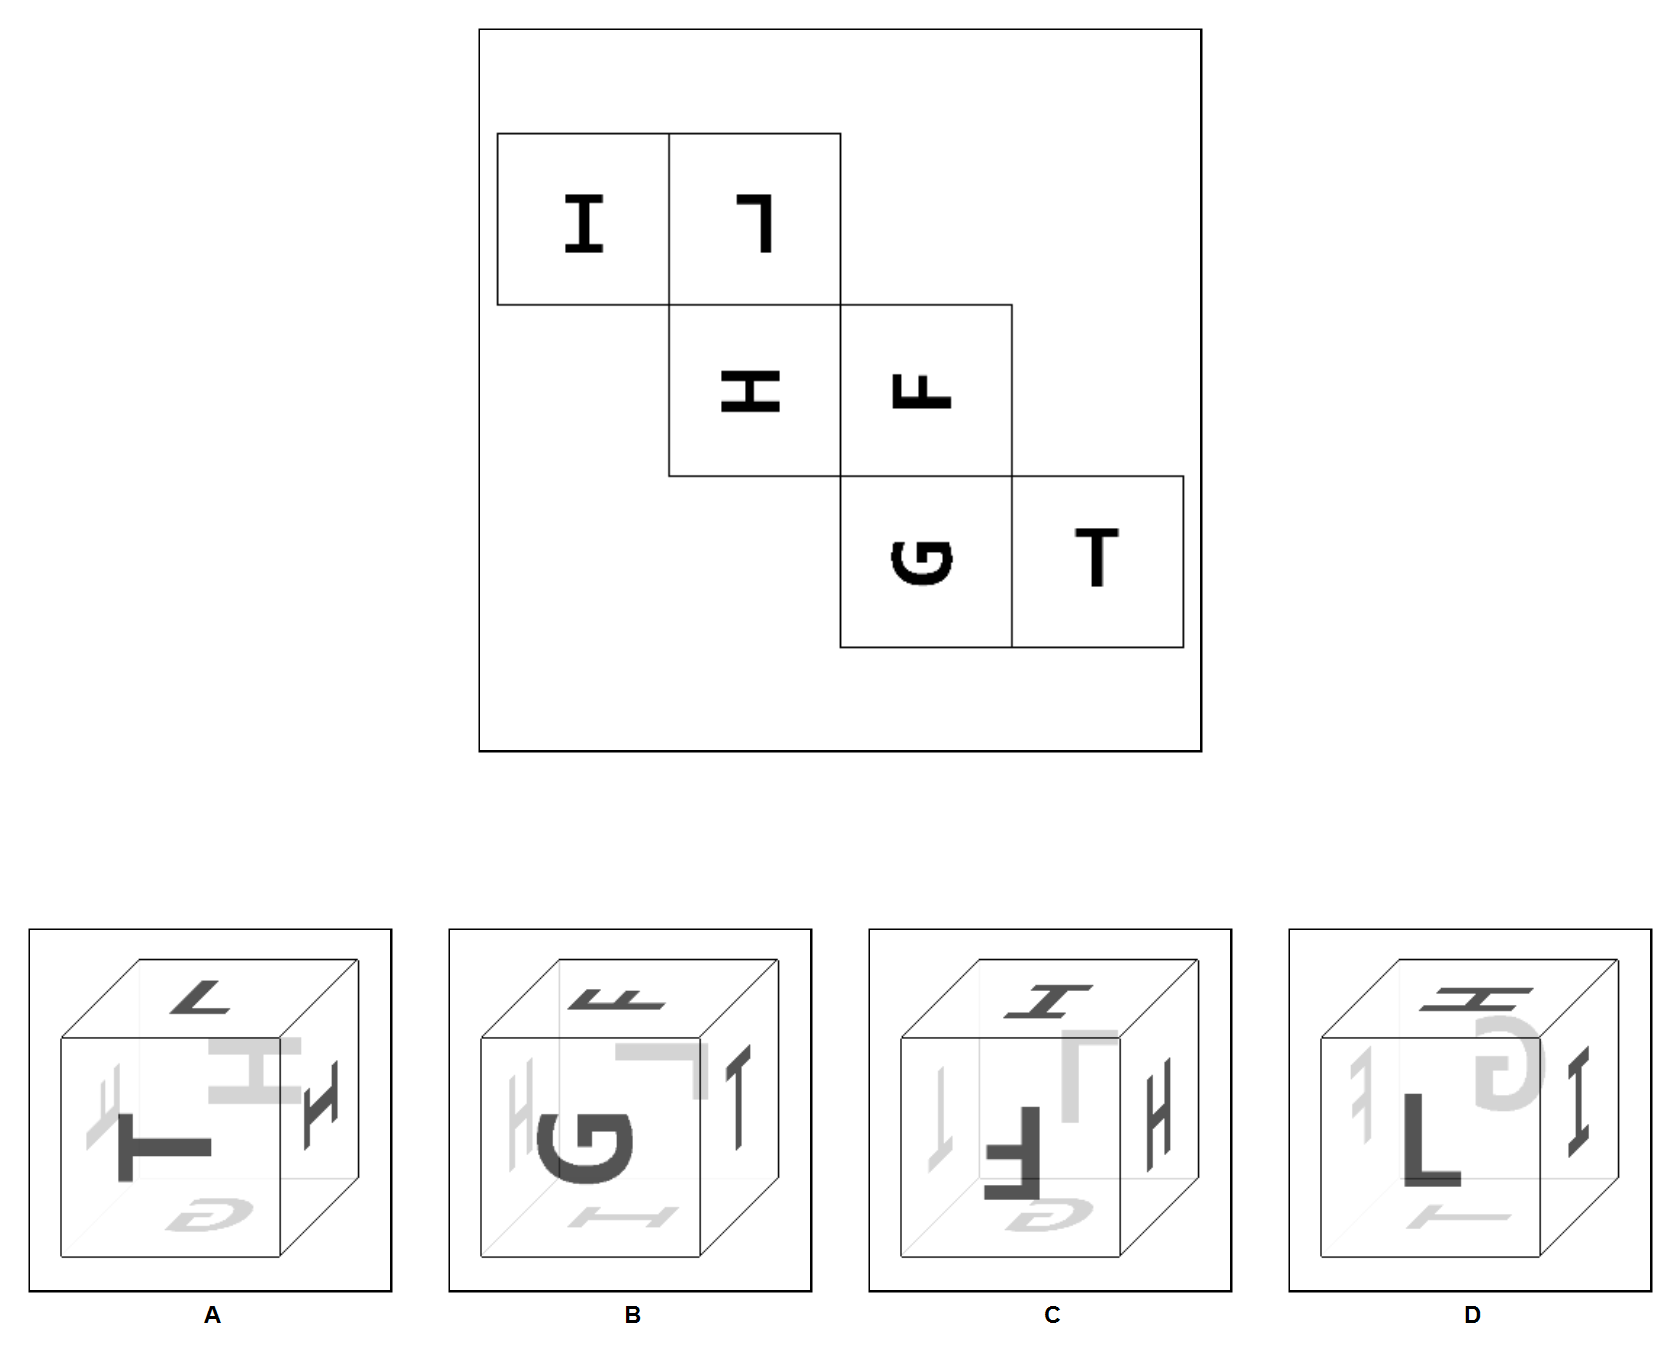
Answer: C